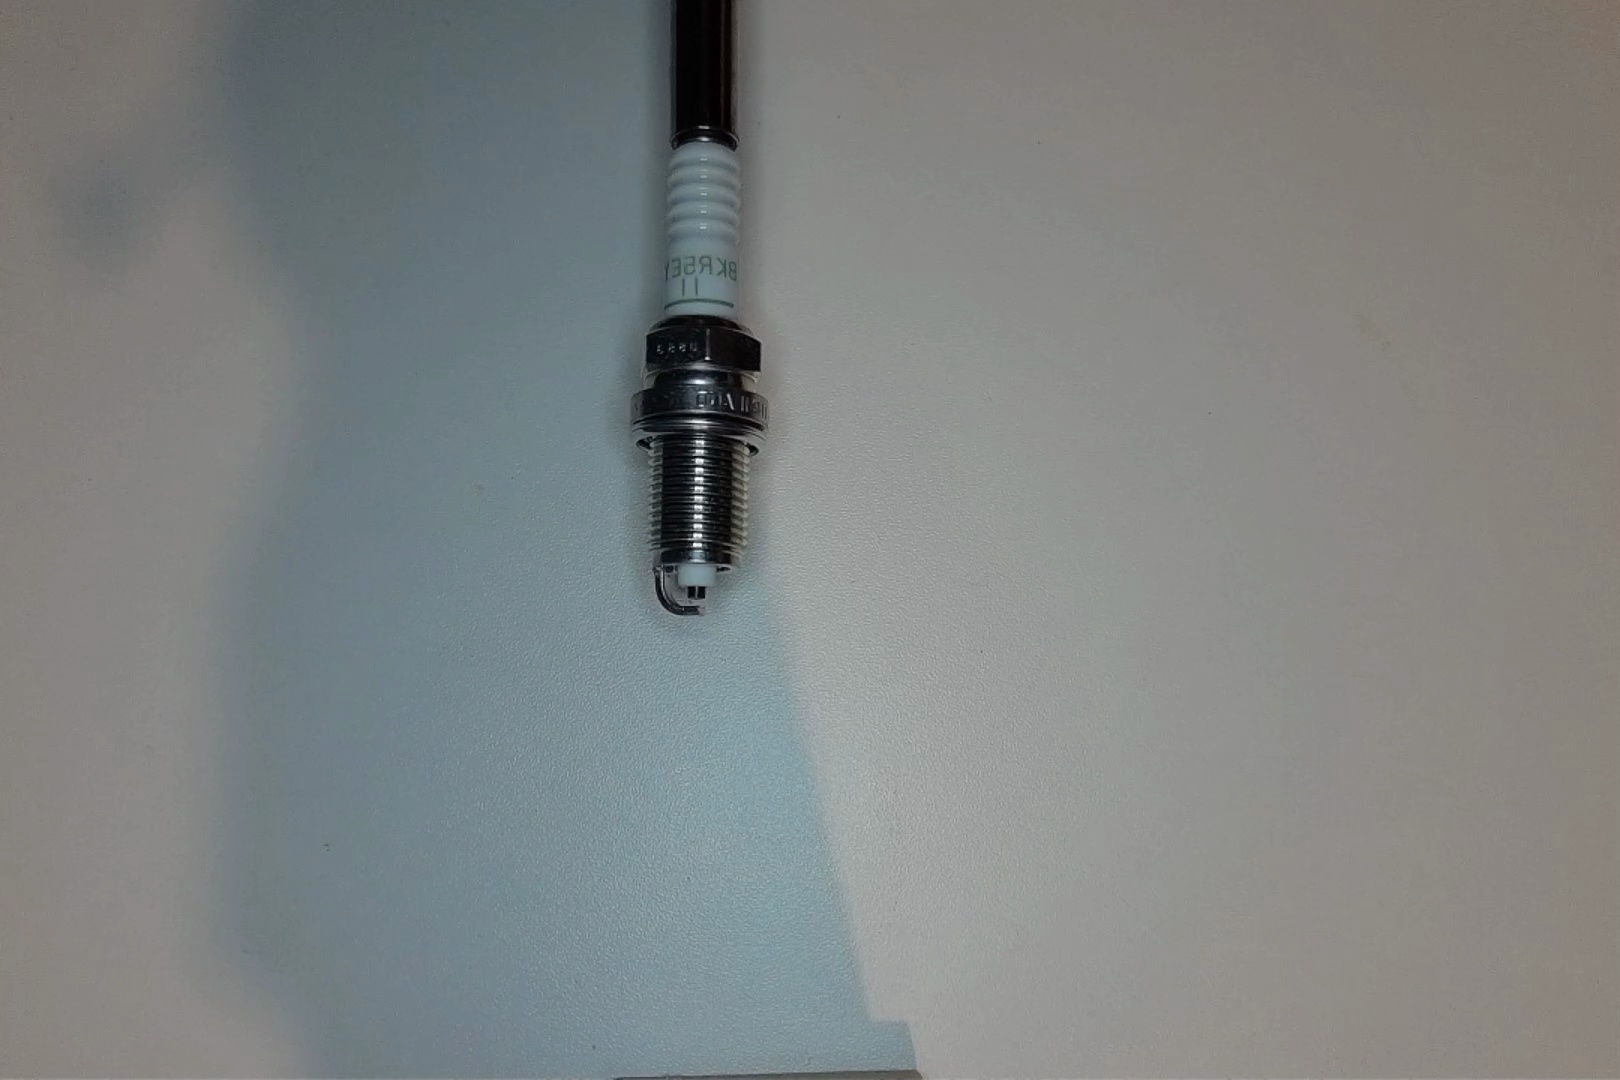
Label: no anomaly